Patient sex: M
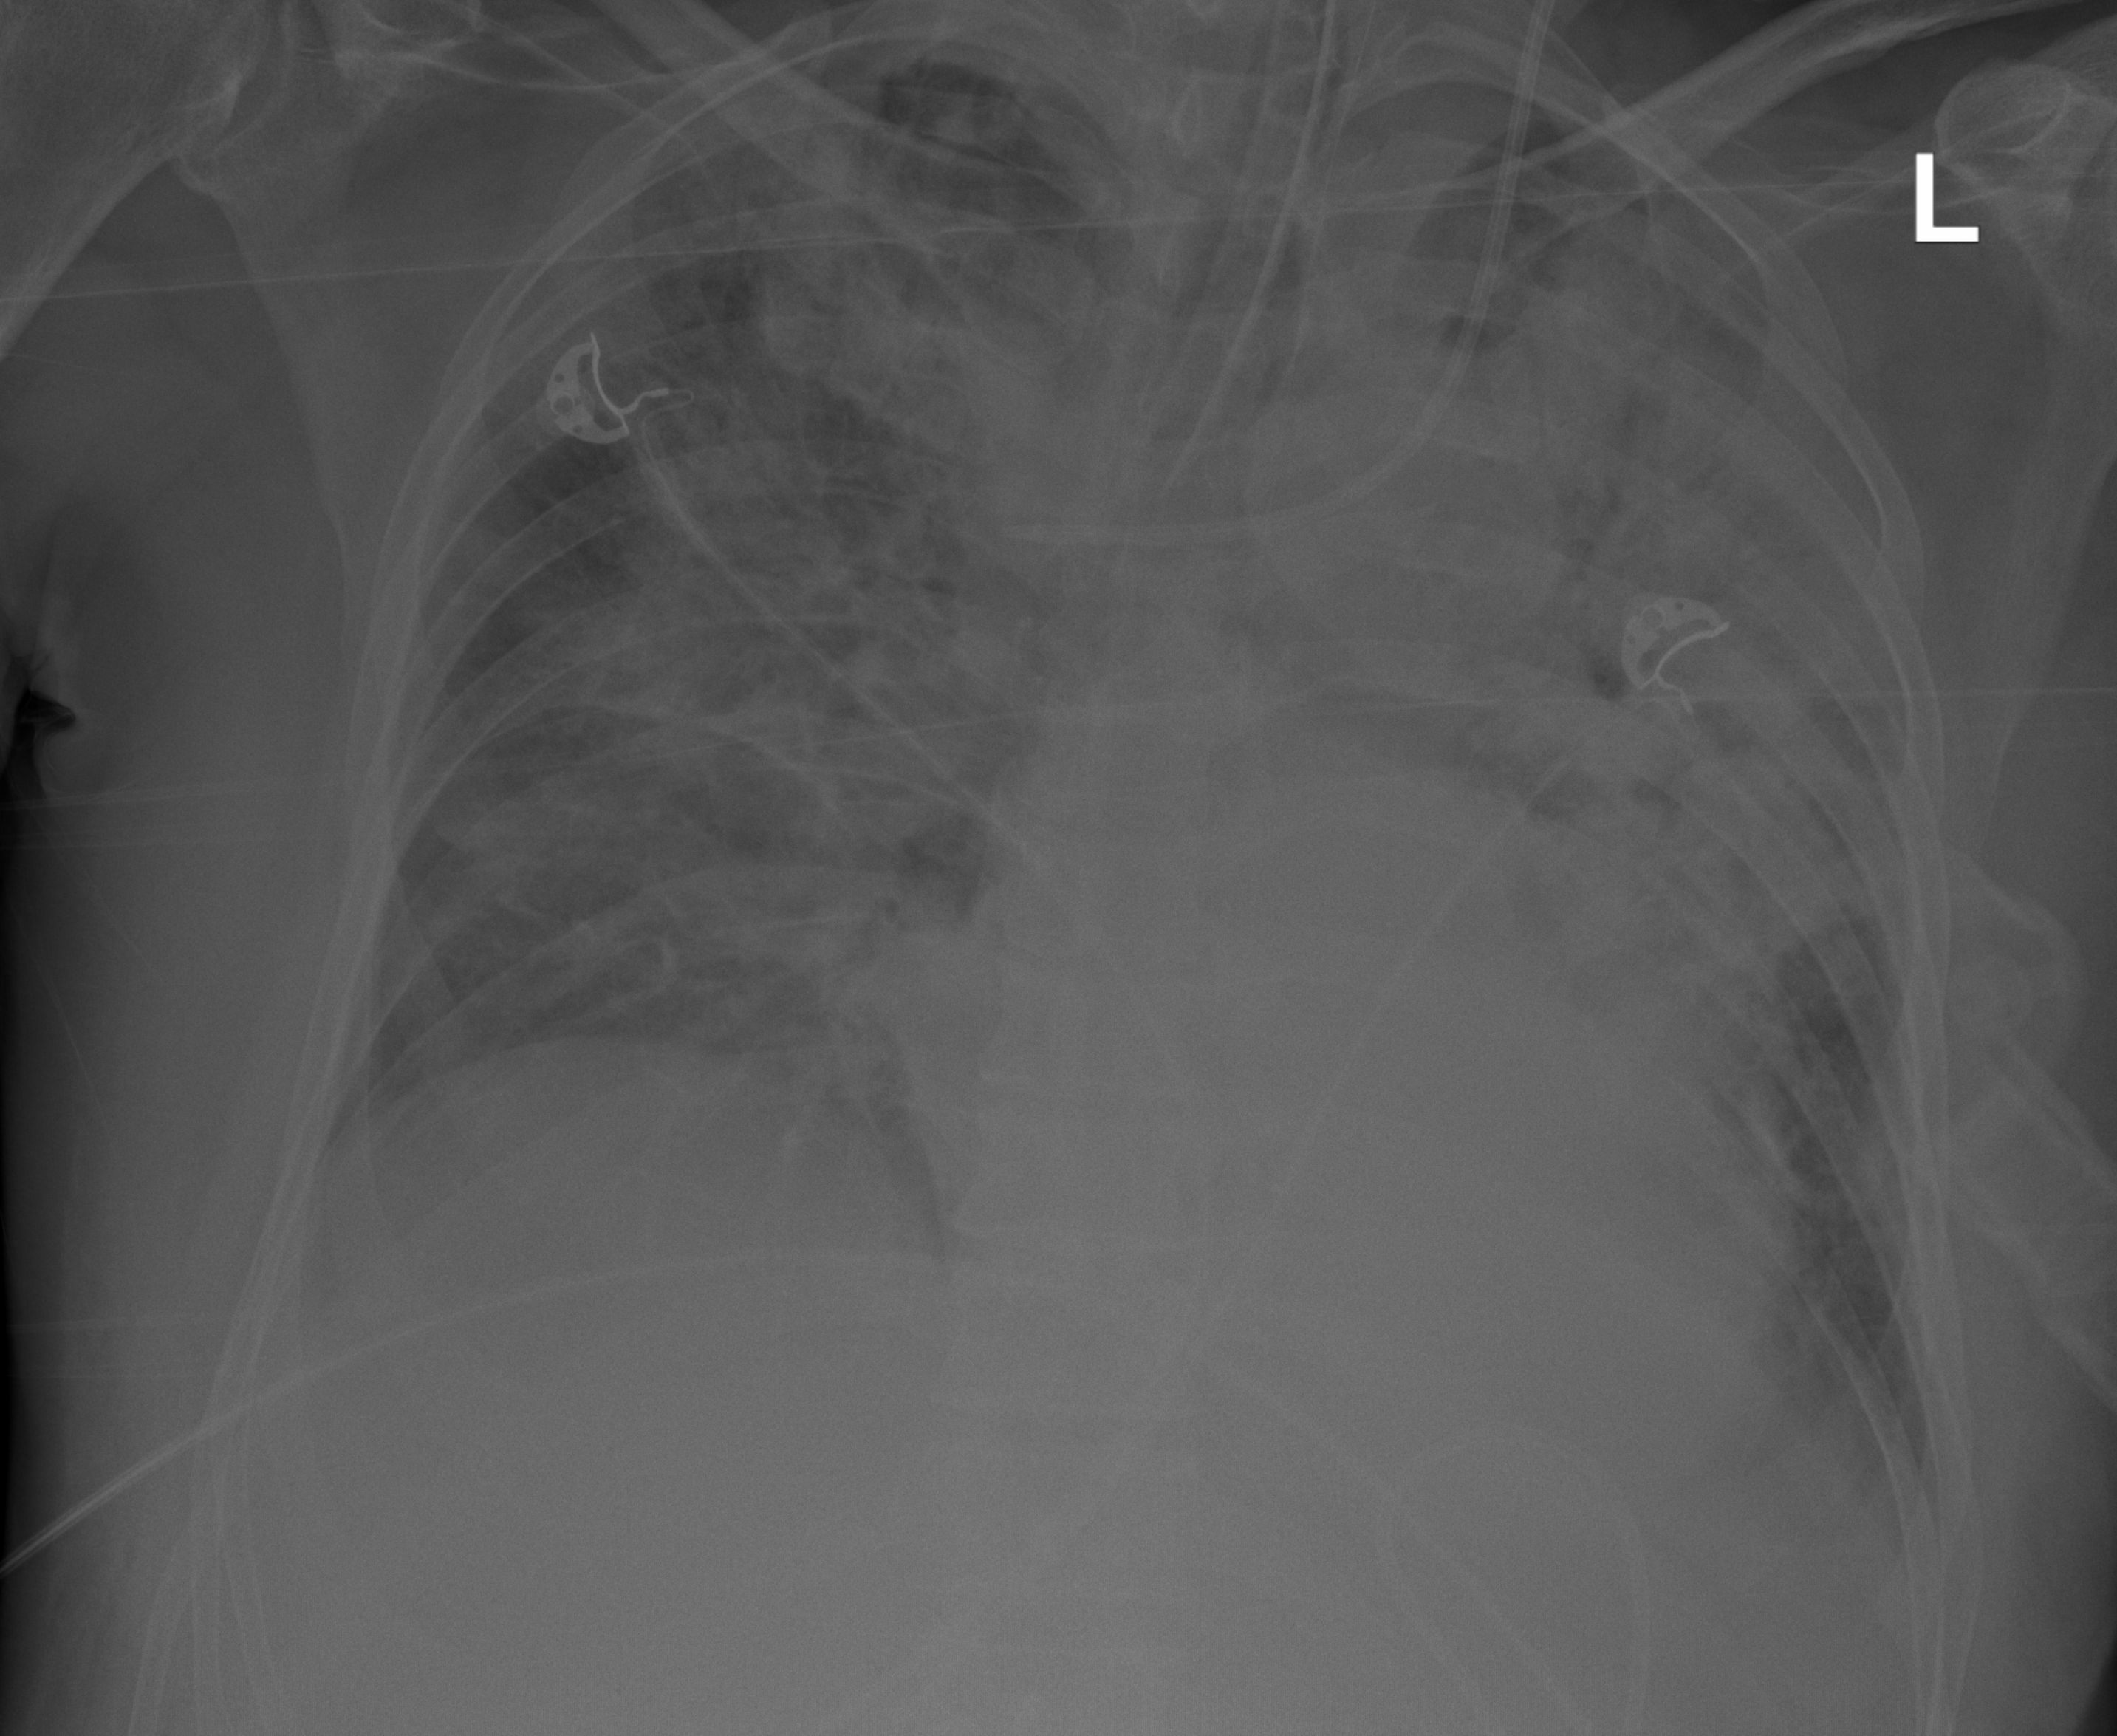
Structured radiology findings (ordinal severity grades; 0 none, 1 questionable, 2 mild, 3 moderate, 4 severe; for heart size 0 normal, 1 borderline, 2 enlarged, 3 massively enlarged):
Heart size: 1
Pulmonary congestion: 1
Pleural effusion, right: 0
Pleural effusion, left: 0
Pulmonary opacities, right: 4
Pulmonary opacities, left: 4
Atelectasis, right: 2
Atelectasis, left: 2